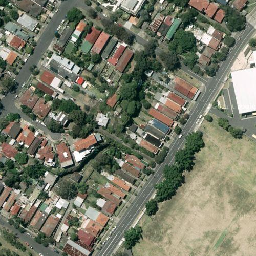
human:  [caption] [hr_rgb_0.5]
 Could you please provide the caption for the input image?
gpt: On the other side of the road is an open field with white buildings.

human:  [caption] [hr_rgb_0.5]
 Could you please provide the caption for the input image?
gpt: On one side of the road is a bare field with a white building on it.

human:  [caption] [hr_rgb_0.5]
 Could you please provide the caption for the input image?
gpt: On one side of the road is a bare field with a white building on it.

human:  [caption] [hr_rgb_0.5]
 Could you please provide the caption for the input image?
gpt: On one side of the road is a bare field with a white building on it.

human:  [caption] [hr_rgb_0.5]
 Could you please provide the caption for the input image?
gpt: On one side of the road is a bare field with a white building on it.